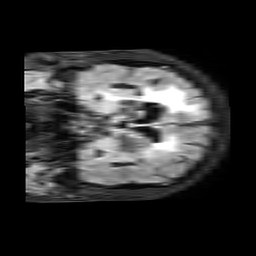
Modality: FLAIR
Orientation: coronal
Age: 57
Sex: male
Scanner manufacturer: philips
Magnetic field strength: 3 T
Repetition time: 11 s
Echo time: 0.125 s